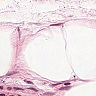
Metastatic tissue present: no